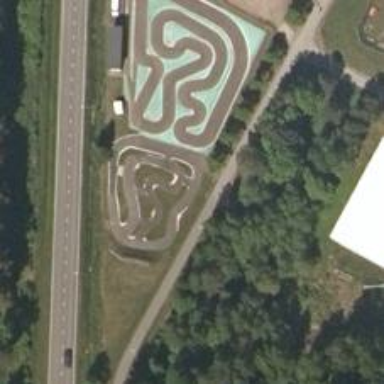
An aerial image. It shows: Motor sport raceway.